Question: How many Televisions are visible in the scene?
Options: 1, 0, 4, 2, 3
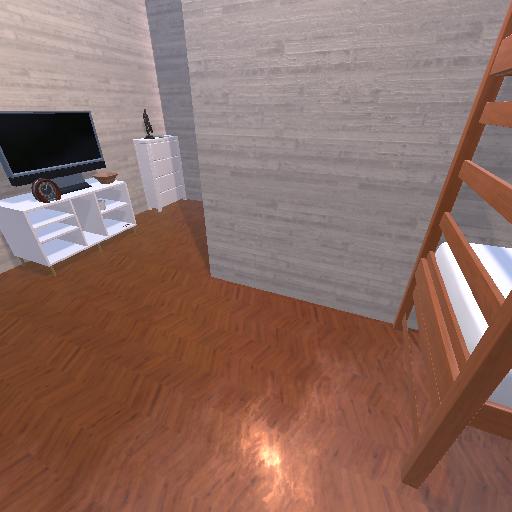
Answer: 1